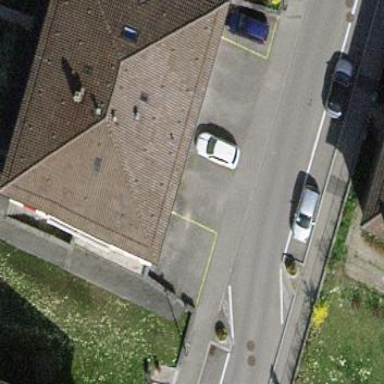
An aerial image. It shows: Parking area with surface.